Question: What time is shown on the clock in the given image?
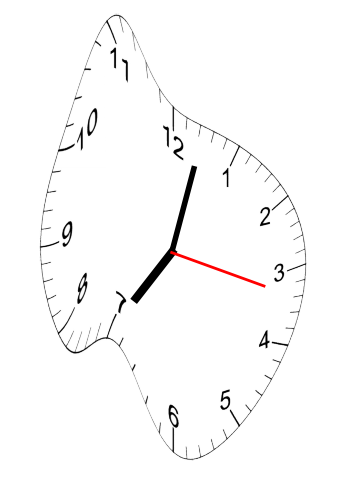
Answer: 07:02:17